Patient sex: F
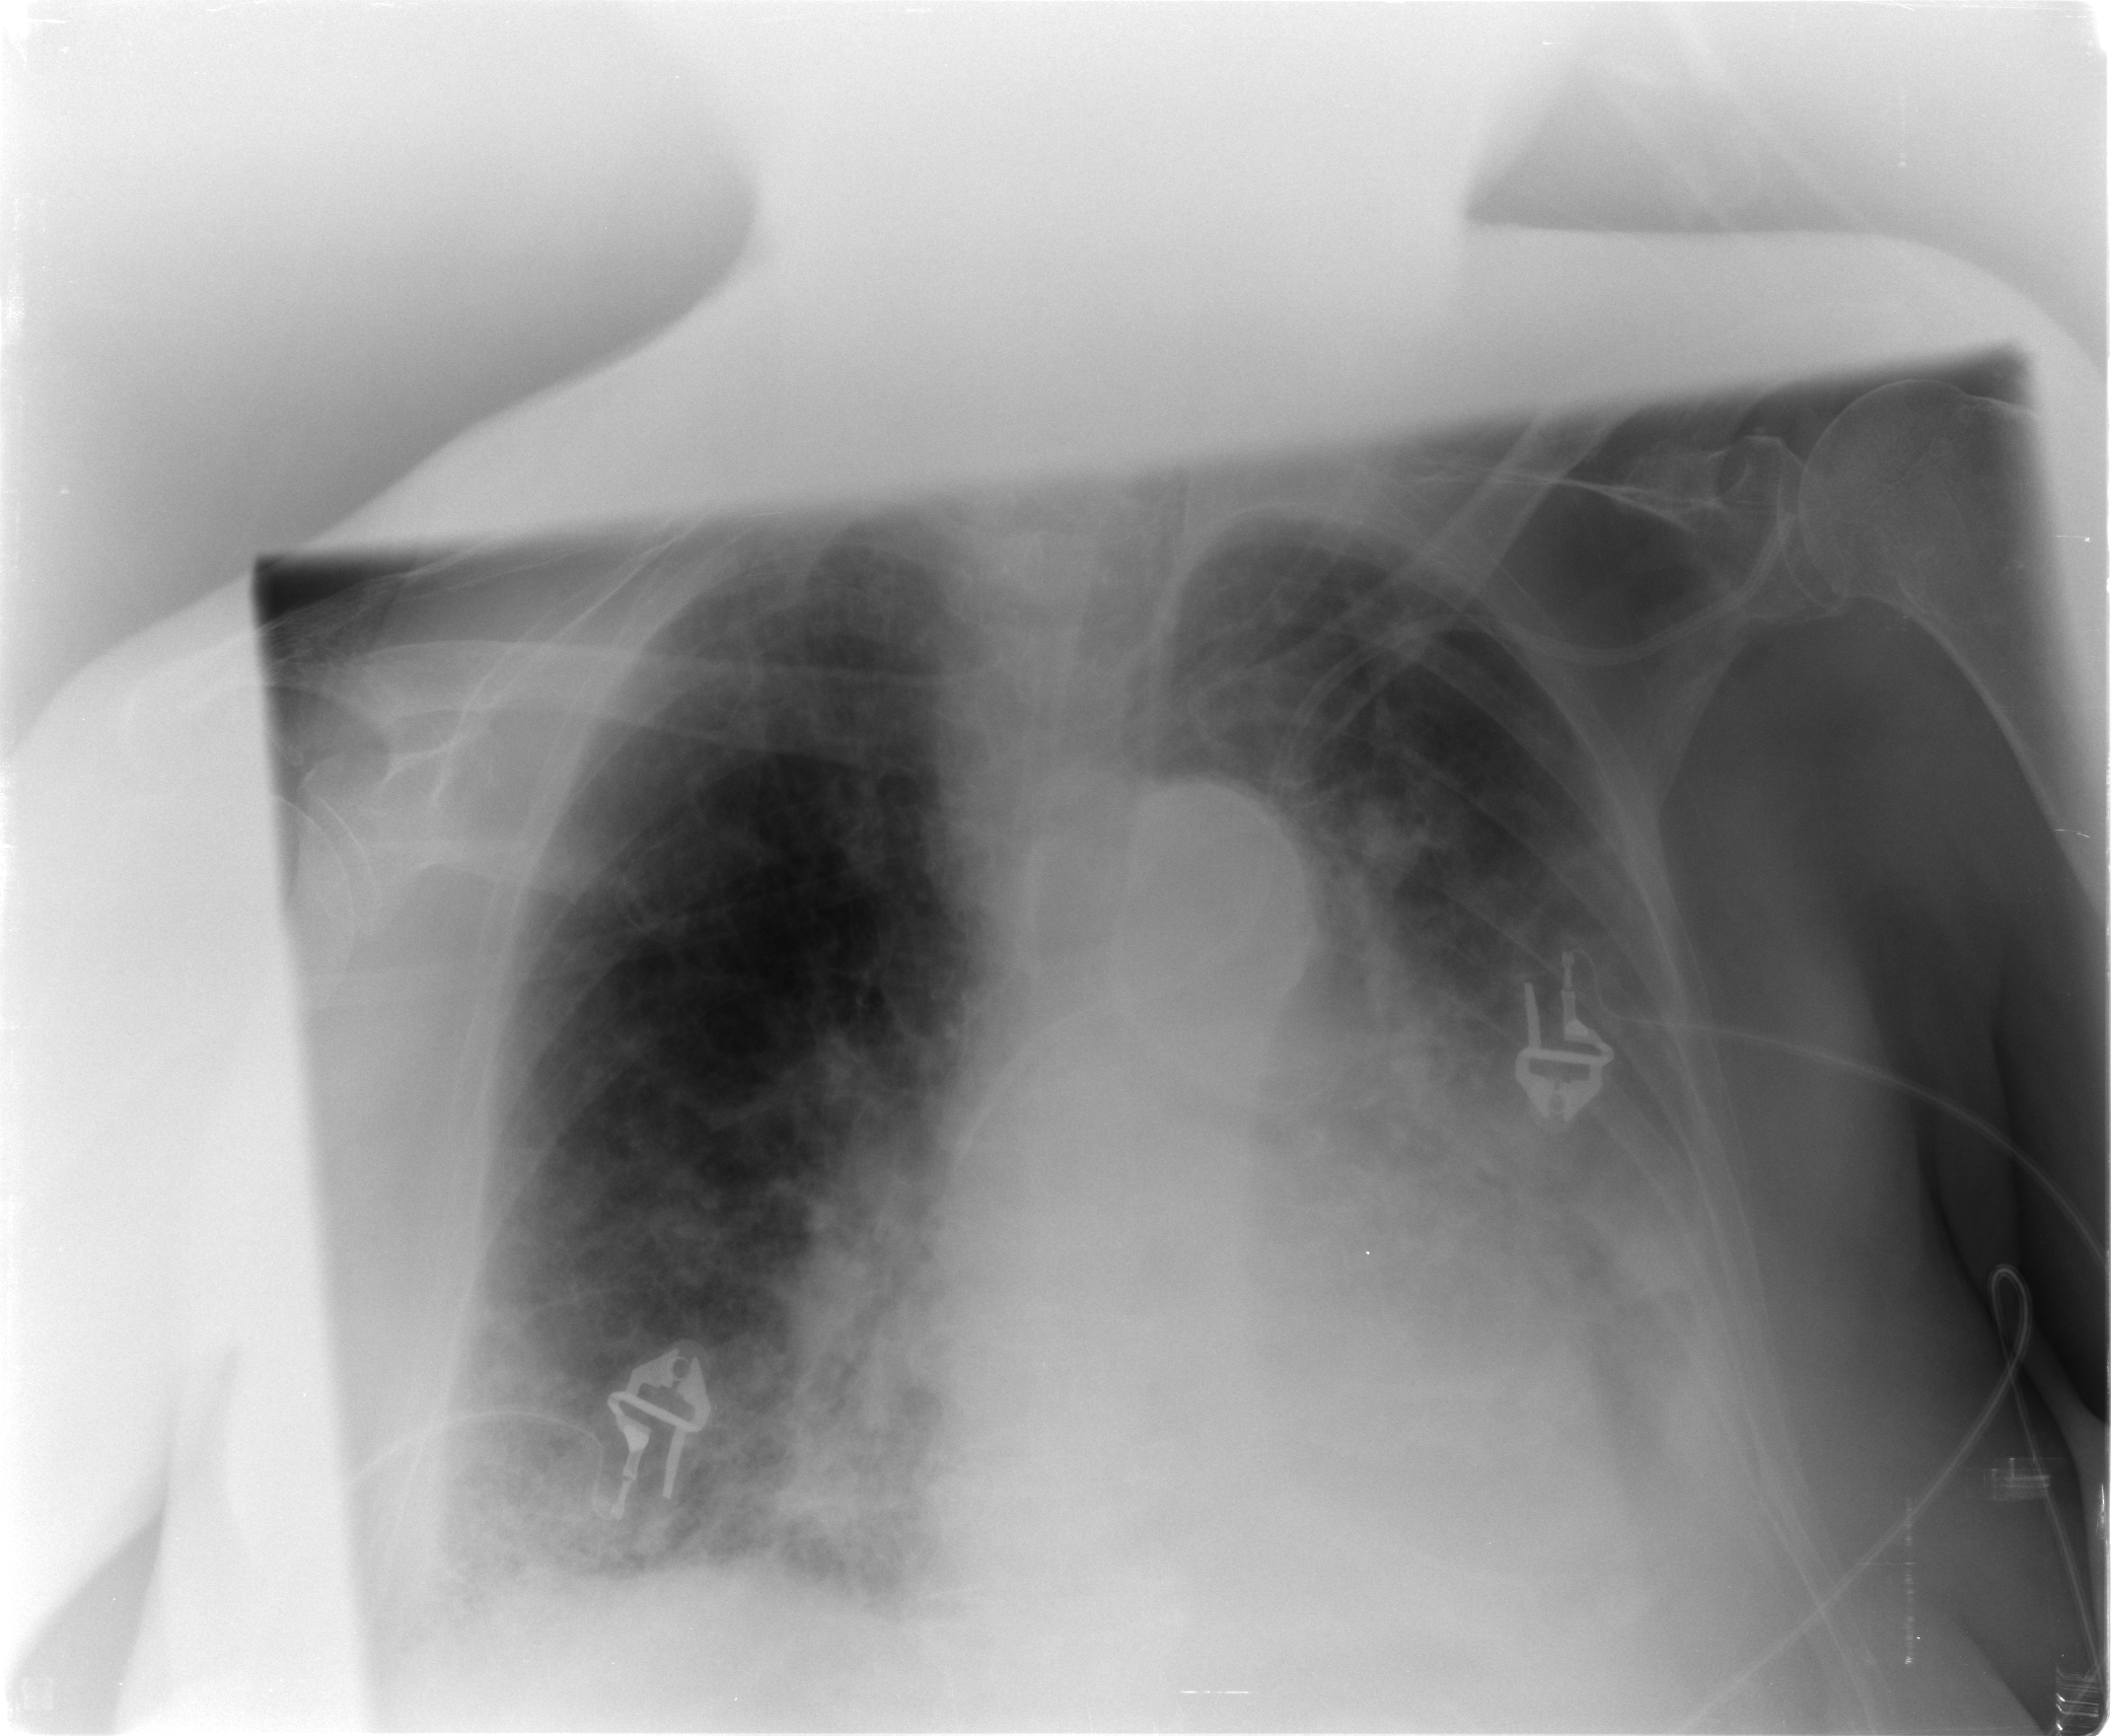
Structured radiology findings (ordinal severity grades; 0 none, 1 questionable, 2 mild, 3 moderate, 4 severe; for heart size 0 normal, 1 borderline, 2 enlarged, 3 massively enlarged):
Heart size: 2
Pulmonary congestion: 0
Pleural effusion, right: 2
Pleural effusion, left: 2
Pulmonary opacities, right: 3
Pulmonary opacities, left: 2
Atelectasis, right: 2
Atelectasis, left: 3